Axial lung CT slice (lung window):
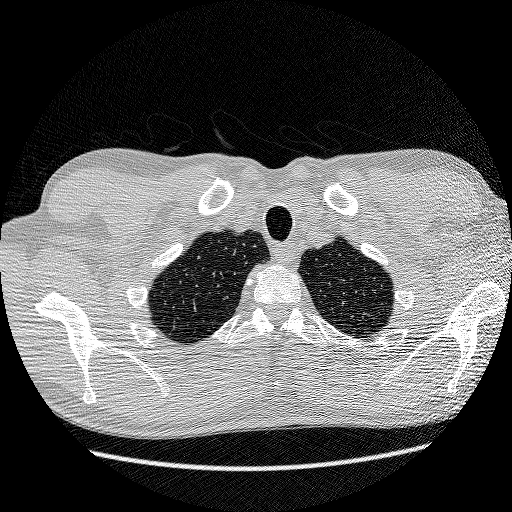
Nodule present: no